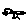
Label: bird